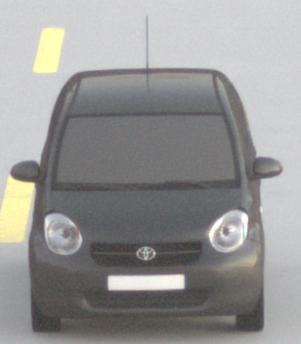
Make: Toyota
Model: Passo
Detailed model: Toyota Passo X Yururi
Model produced from: 2010
Model produced until: 2016
Doors: 5
Color: gray
Road condition: dry road
Daytime: sunrise or sunset
Contrast: low contrast